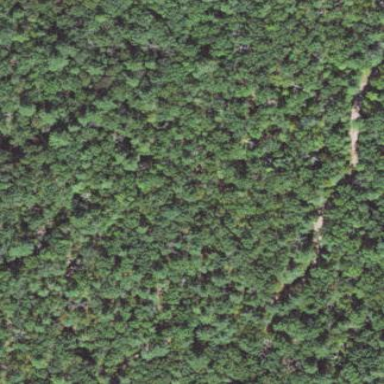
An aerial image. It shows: Broadleaved woodland area.